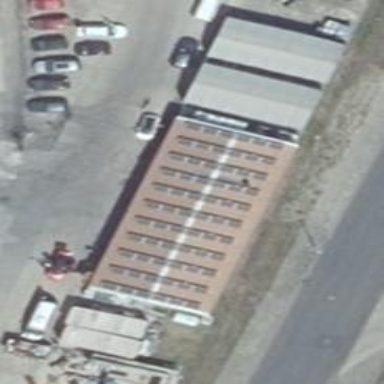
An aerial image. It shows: Car repair shop.